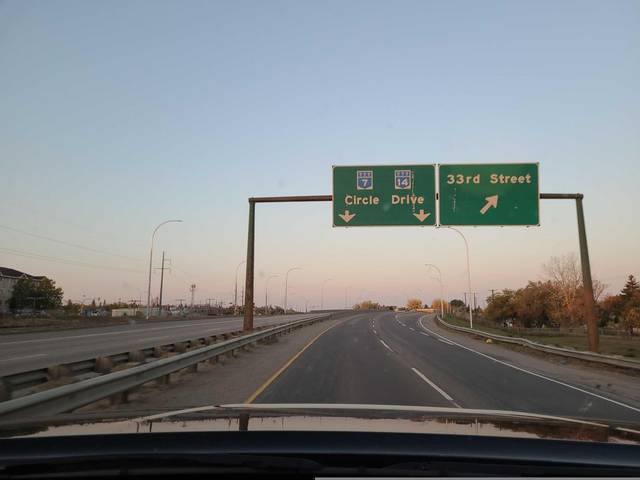
Region: Canada
Coordinates: 52.146, -106.698